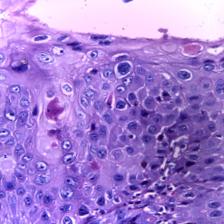
Diagnosis: OSCC